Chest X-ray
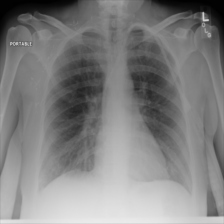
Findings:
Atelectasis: negative
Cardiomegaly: negative
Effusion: negative
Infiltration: negative
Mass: negative
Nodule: negative
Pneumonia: negative
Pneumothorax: negative
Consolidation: negative
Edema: positive
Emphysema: negative
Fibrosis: negative
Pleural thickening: negative
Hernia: negative